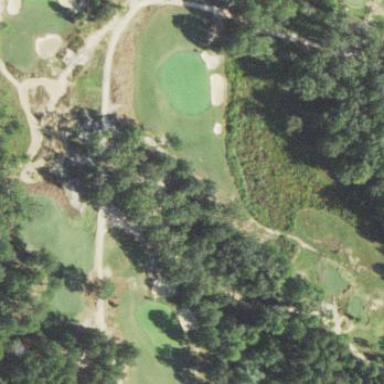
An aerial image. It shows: Grassy area designated as golf fairway.